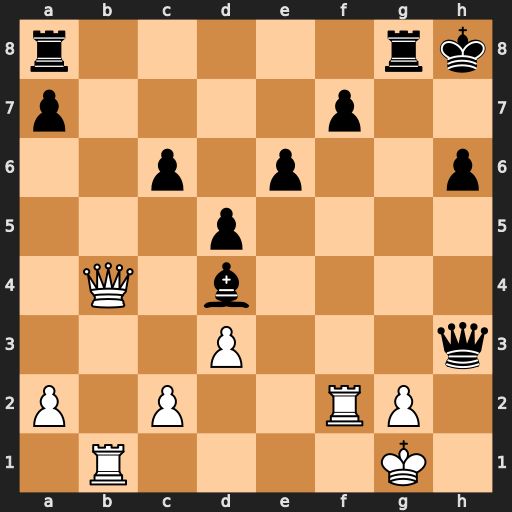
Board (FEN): r5rk/p4p2/2p1p2p/3p4/1Q1b4/3P3q/P1P2RP1/1R4K1
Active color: w
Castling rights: -
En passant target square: -
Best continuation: Qxd4+ Rg7 Qxg7+ Kxg7 gxh3